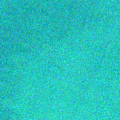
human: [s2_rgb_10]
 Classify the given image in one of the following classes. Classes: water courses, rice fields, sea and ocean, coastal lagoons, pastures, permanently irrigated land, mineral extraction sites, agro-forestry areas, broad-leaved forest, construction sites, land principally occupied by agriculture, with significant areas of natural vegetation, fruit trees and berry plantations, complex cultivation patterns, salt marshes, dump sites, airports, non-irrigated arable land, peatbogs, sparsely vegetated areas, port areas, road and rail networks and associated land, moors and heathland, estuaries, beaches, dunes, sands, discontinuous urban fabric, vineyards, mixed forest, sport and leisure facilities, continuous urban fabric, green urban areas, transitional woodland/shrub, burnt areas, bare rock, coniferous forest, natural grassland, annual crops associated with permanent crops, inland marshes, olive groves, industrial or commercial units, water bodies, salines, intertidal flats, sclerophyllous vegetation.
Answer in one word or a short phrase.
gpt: sea and ocean